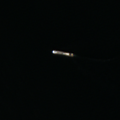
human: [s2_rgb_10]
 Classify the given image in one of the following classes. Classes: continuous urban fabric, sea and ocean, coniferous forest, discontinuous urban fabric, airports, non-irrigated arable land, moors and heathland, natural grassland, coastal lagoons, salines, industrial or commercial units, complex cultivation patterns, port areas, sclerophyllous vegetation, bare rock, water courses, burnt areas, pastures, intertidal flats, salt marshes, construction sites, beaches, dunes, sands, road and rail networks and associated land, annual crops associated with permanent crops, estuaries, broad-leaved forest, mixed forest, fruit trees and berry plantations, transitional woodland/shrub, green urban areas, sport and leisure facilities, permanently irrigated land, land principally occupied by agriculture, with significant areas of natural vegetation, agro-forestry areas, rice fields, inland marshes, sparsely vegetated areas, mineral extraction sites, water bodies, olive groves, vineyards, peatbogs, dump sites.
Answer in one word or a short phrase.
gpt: sea and ocean